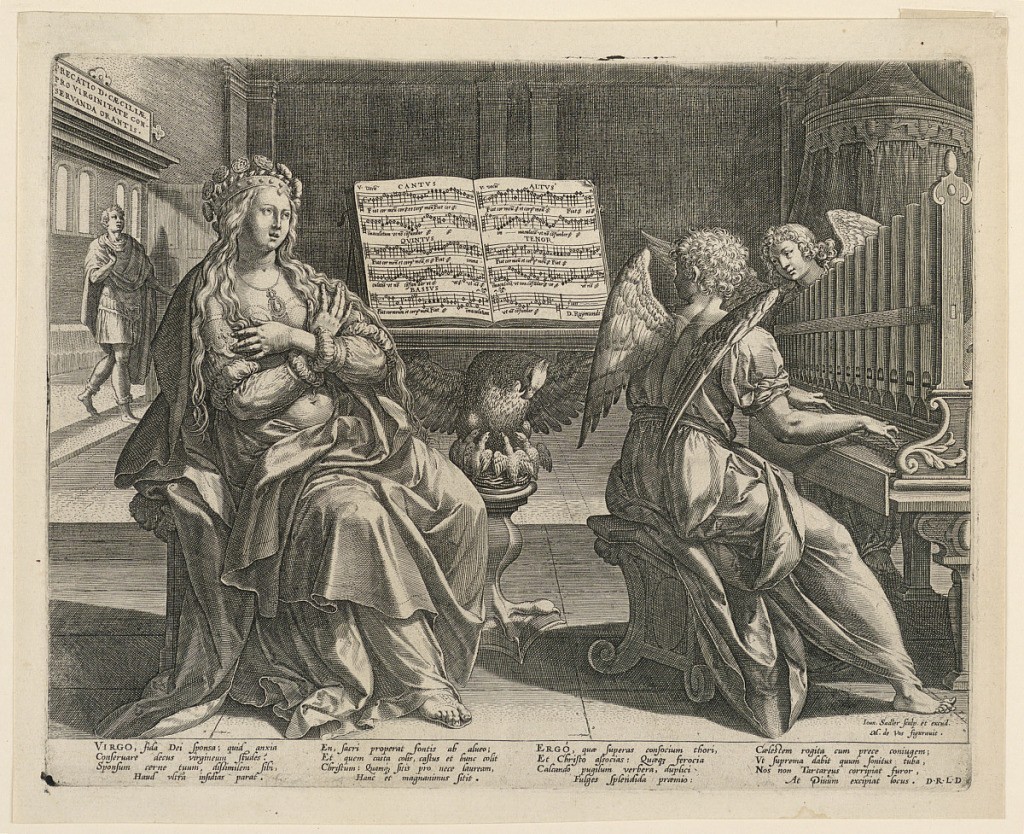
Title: St. Cecilia
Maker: Jan Sadeler, the Elder, ca. 1550 – 1600
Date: ca. 1580
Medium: Engraving on paper
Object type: Print
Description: The saint is seated before a music-desk, singing; she is accompanied at the organ by an angel. A yong man enters the room in the left rear. Over it is an inscription tablet: "PRECATIO D. CAECILIAE/PRO VIRGINITATE CON-/SERVANDA ORANTIS." Signed bottom right: "Ioan. Sadler sculp. et excud./ M. de Cos figurauit." Bottom margin: a poem, beginning: "VIRGO, fida Dei sponsa; ending: "At Diuum excipiat locus. D.R.LD."